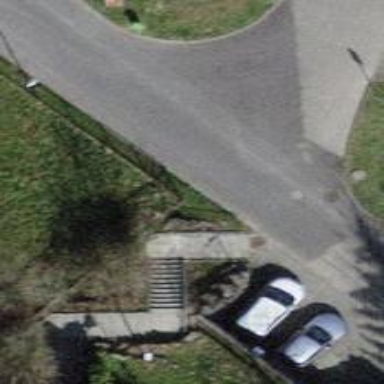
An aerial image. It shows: Paved steps on the road.